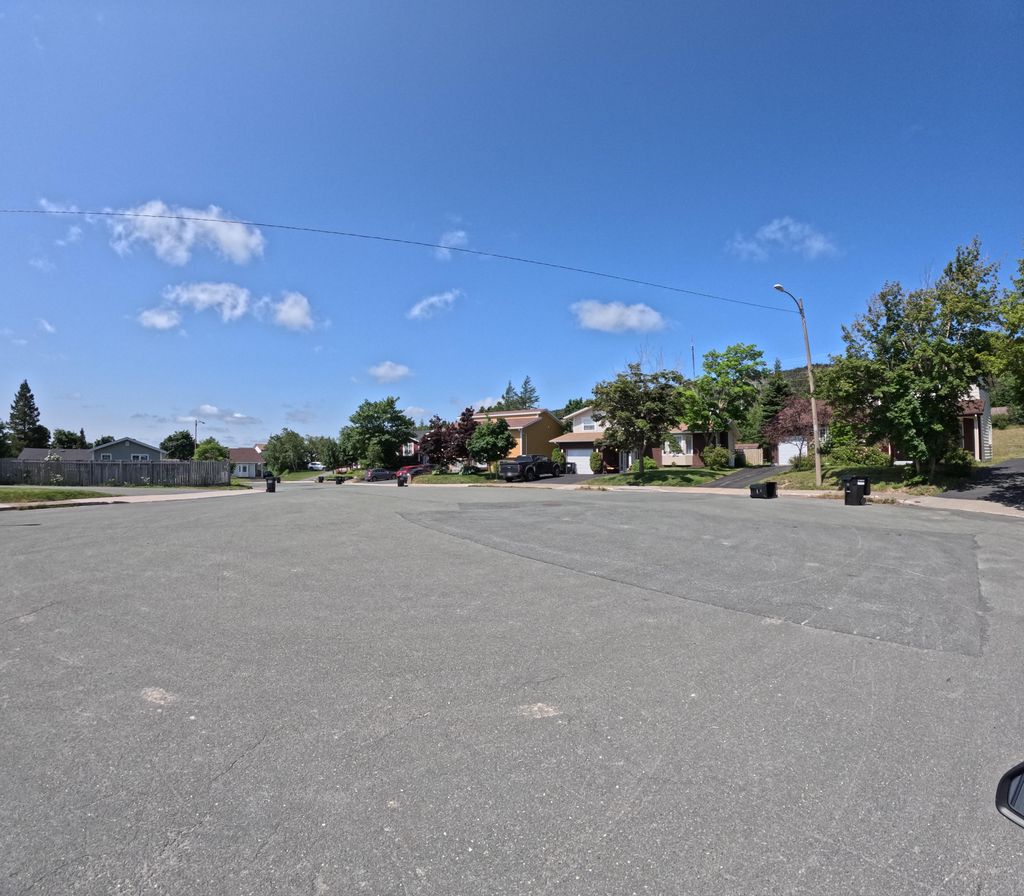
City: st_johns